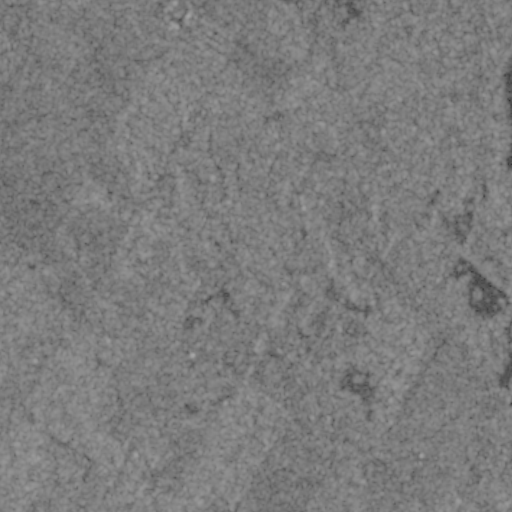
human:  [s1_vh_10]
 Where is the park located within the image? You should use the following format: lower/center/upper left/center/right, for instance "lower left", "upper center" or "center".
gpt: The park is located in the upper center of the image.
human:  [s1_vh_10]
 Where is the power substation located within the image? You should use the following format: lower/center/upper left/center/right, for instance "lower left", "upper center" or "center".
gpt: The power substation is located in the center left of the image.
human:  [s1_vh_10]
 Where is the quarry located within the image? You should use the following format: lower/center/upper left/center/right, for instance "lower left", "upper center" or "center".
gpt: There is no quarry in the image.

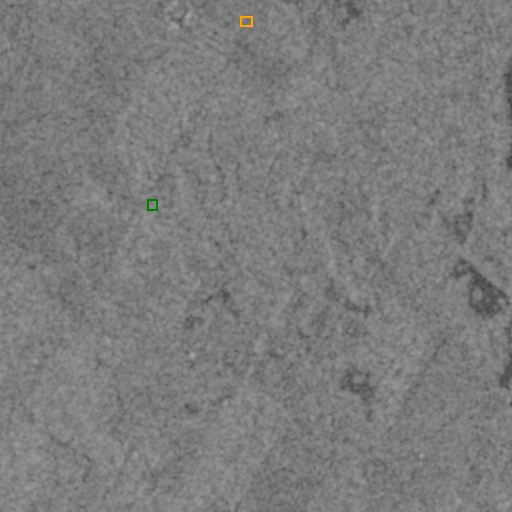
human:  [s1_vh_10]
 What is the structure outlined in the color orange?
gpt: The structure outlined in orange is a park.
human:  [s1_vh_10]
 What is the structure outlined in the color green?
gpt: The structure outlined in green is a power substation.
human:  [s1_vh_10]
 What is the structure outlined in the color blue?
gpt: There is no blue outline.